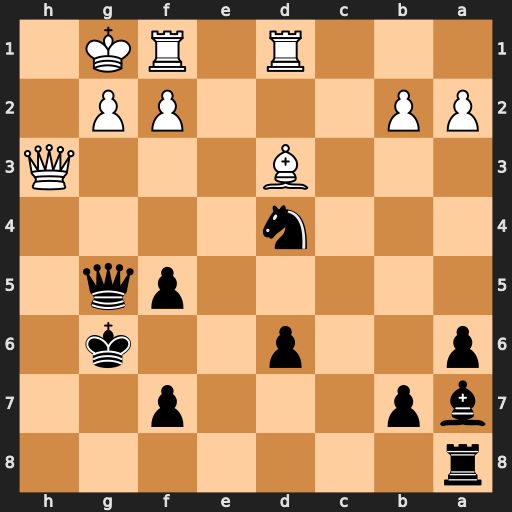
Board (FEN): r7/bp3p2/p2p2k1/5pq1/3n4/3B3Q/PP3PP1/3R1RK1
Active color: b
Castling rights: -
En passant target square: -
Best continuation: Kg7 f4 Qg6